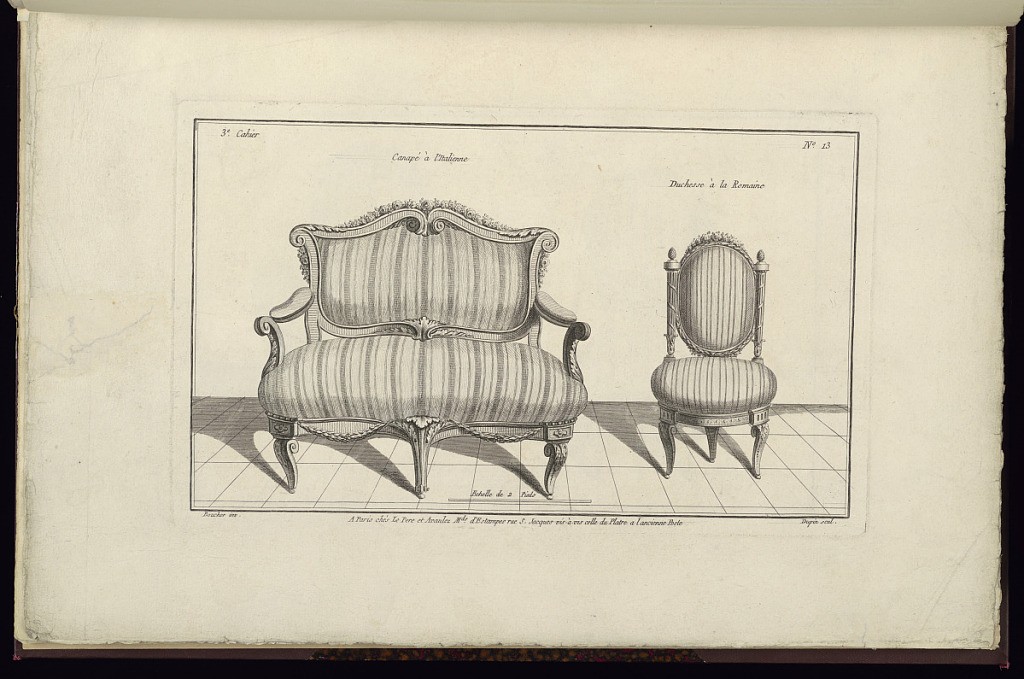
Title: Canapé à l'Italienne [et] Duchesse à la Romaine
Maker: Juste-François Boucher, French, 1736 – 1782
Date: ca. 1775
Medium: Engraving on off white laid paper
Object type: Print
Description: Design for a two-seater couch with arms, and a single chair without arms. The furniture frames are decorated with acanthus leaves, fluting, rosettes, and scrolls; the fabric is striped. The plate is signed.